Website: walmart
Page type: payment
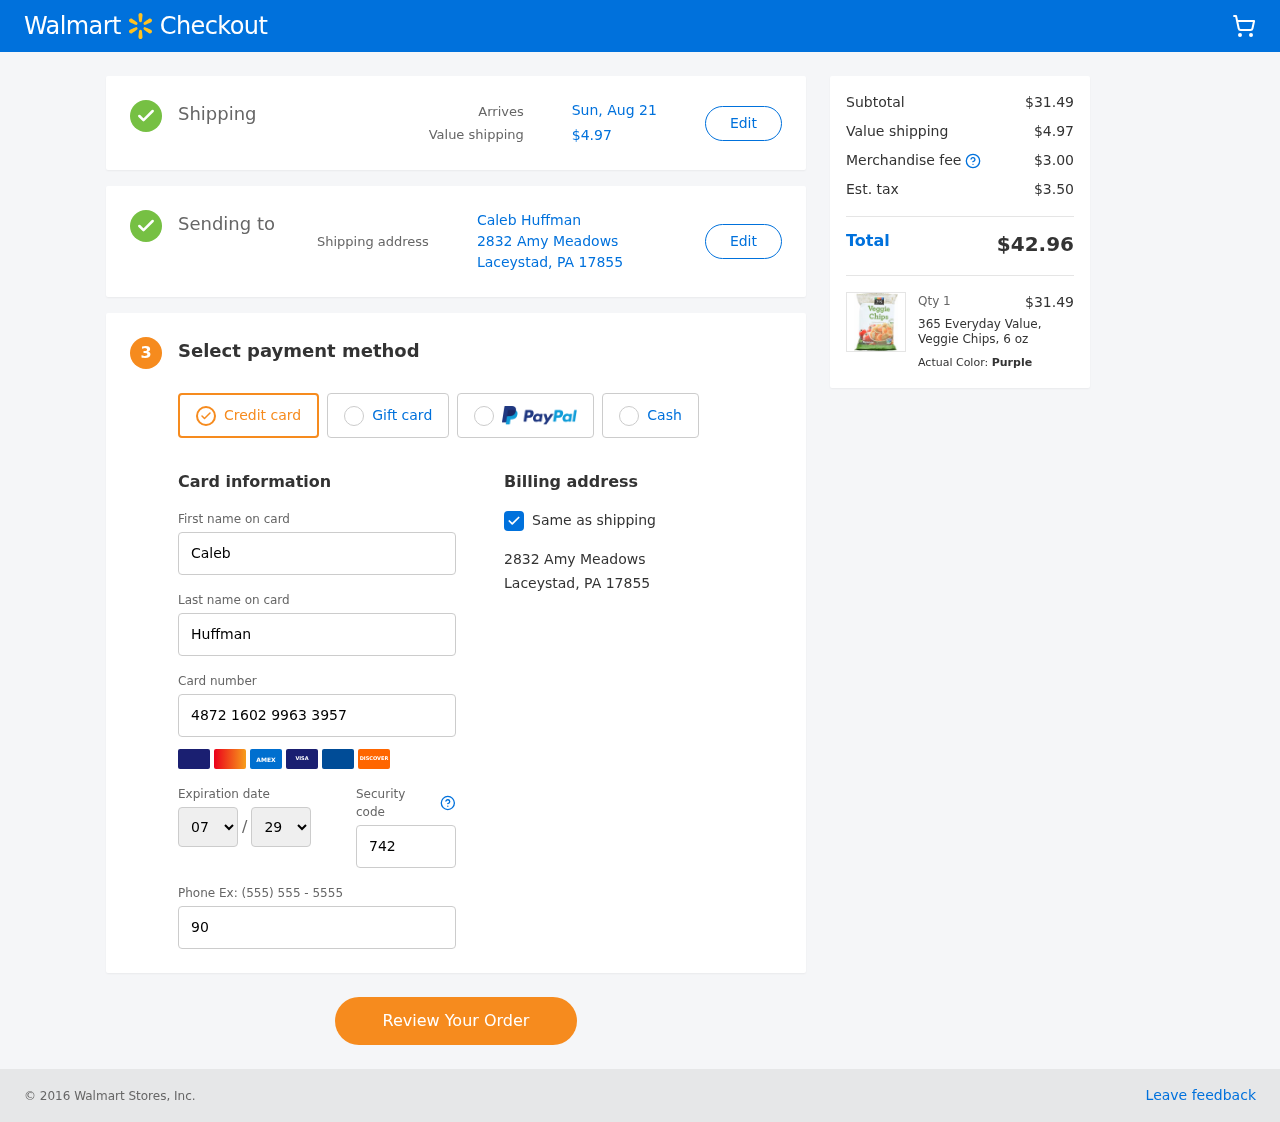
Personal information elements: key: PII_CARD_EXPIRY_MONTH
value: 07
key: PII_CARD_EXPIRY_YEAR
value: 29
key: PII_CITY_STATE_ZIP
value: Laceystad, PA 17855
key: PII_FULLNAME
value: Caleb Huffman
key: PII_STREET
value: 2832 Amy Meadows
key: PII_FIRSTNAME
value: Caleb
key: PII_LASTNAME
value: Huffman
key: PII_CARD_NUMBER
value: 4872 1602 9963 3957
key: PII_CARD_CVV
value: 742
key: PII_PHONE
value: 9096165221
Product elements: key: PRODUCT1_NAME
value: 365 Everyday Value, Veggie Chips, 6 oz
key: PRODUCT1_PRICE
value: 31.49
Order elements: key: ORDER_DELIVERY_DATE
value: Sun, Aug 21
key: ORDER_SHIPPING_COST
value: $4.97
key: ORDER_SUBTOTAL
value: $31.49
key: ORDER_MERCHANDISE_FEE
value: $3.00
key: ORDER_TAX
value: $3.50
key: ORDER_TOTAL
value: $42.96
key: ORDER_NUM_ITEMS
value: Qty 1